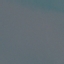
Land use / land cover: SeaLake